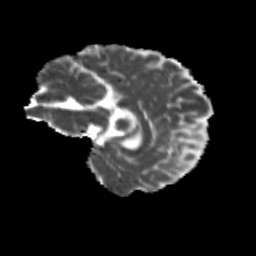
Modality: MD
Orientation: sagittal
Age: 10
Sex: male
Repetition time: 9.512 s
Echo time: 0.089 s